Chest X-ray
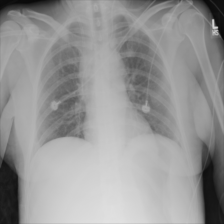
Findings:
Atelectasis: negative
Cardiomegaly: negative
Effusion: negative
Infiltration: negative
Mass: negative
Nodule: negative
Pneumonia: negative
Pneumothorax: negative
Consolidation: negative
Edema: negative
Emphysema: negative
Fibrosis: negative
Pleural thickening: negative
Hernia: negative